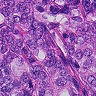
Metastatic tissue present: yes